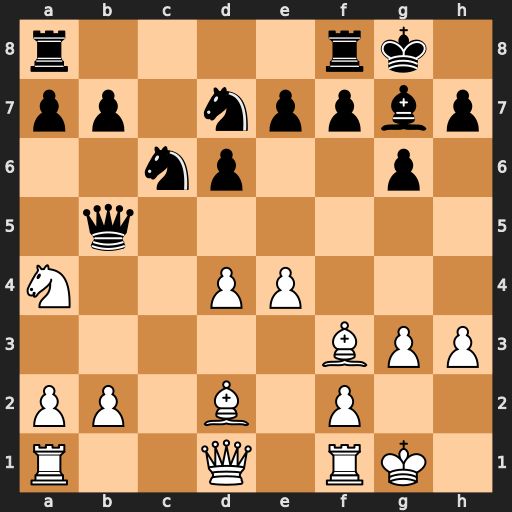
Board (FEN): r4rk1/pp1nppbp/2np2p1/1q6/N2PP3/5BPP/PP1B1P2/R2Q1RK1
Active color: w
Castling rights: -
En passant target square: -
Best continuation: Be2 Qxa4 Qxa4